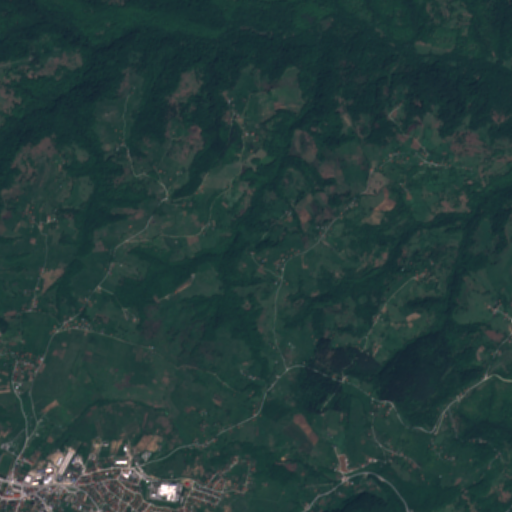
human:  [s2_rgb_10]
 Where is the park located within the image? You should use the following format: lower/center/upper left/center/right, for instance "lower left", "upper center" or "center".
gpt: The park is located in the lower left of the image.
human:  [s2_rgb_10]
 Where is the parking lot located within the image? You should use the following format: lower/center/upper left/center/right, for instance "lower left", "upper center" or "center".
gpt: The parking lot is located in the lower left of the image.
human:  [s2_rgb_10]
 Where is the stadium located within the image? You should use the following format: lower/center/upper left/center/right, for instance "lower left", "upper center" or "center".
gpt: The stadium is located in the lower left of the image.
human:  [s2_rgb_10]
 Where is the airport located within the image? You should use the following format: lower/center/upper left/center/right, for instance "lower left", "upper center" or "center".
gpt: There is no airport in the image.